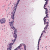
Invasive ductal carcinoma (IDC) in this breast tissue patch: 0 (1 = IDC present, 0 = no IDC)